Aerial crown-view tile of a tropical tree (Barro Colorado Island, Panama), acquired 20240716:
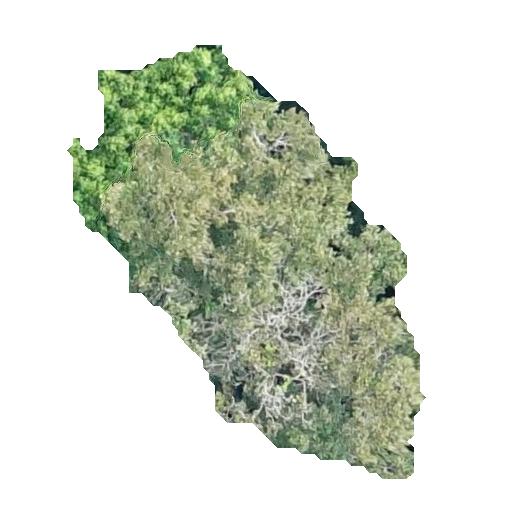
Species: Guatteria lucens
GBIF accepted scientific name: Guatteria lucens
Crown area: 140.765 m²